Question: When I tried to read in a big file of actual size 672MB into R, it turns out that the system memory usage exploded from 0.98 G to 3.6 G (I'm using a 4 GB memory desktop). Which means it takes several times of space to store the file into memory and I can do nothing calculation after I read in as lack of memory. Is that normal?
The code I've used: 'a=read.table(file.choose(),header=T,colClasses="integer",nrows=<PHONE>,comment.char="",sep=" ")'
The file contains 167772XX lines.
gc() before and after I run
not sure what does this mean.
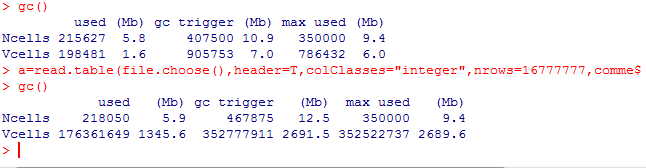
Answer: Your text file is 672MB. Assuming all your integers are 1 digit, it's perfectly reasonable that your R object is about 2*672MB.
Each character in a text file is 1 byte. R stores integers in 4 bytes (see '?integer'). That means your file contains ~336MB of '" "' and ~336MB of integers stored as 1-byte characters.
R reads those 1-byte characters, stores them as 4-byte integers and... 336*4 = 1344MB. The second row and second column of your 'gc' output reads 1345.6, which equals 1344MB + the original 1.6MB.